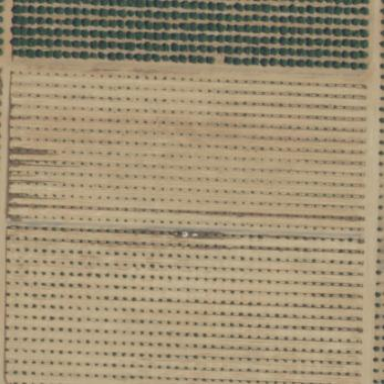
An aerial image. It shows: Orange orchard with beautiful orange trees.